Question: I have two tables: Defect and DefectData. Each Defect may or may not have one or many DefectData. As such DefectData has a DefectId column as a foreign-key.
The Id in both tables is an autoincrementing identity.
The problem I am having is that when I want to insert a new Defect and its DefectData the Defect is inserted first and gets an Id, but I don't know what that Id is to give to DefectData. My solution is to then select from defects matching inserted data to get the Id.
1. Insert Defect
2. Get that defect's Id
3. Insert DefectData(zero or many) with Id from 2.
Setting IdentityInsert on then inserting with my own Id will not work as this is run by a webserver and there might be concurrent calls (Am I right here?).

Thanks in advance.
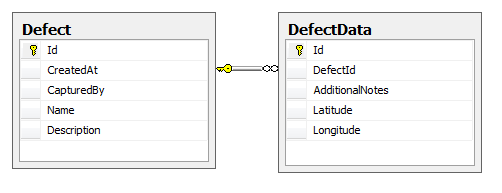
Answer: The basic pattern is this using <URL> to get the new row ID from Defect
'''
BEGIN TRAN
INSERT Defect ()
VALUES (...)
INSERT DefectData (DefectID, AdditionalNotes, ...)
VALUES (SCOPE_IDENTITY(), @AdditionalNotes, ...)
COMMIT TRAN
'''